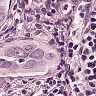
Metastatic tissue present: yes